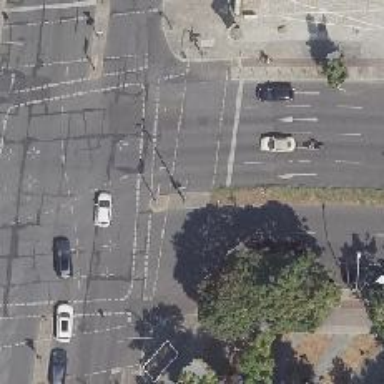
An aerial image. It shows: Footway that serves as traffic island.